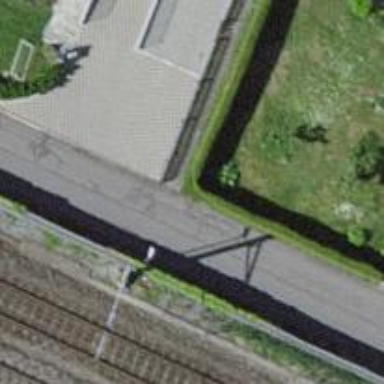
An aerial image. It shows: Hedge barrier.